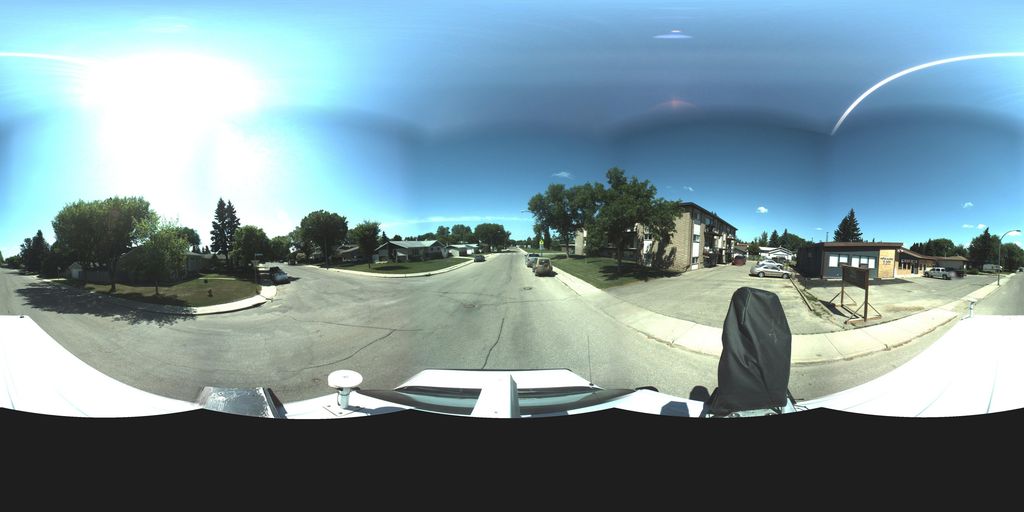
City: saskatoon